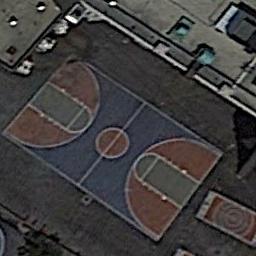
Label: basketball_court